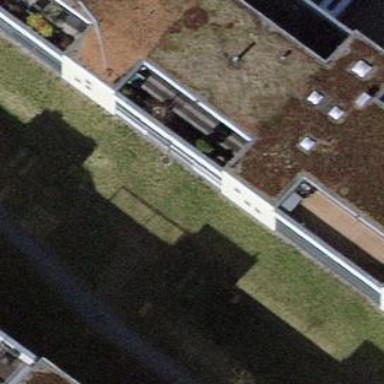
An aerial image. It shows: Terrace building.